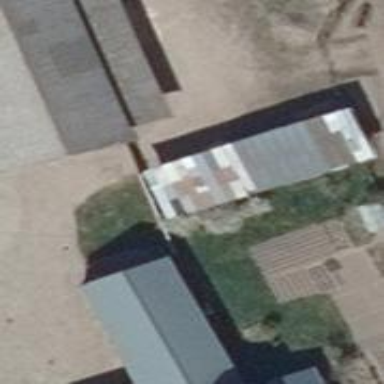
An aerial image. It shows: Shed building.